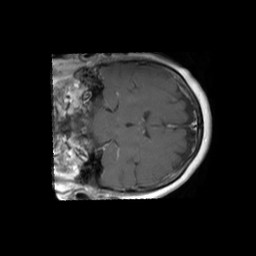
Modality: T1w
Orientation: coronal
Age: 67
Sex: female
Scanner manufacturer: philips
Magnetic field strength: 1.5 T
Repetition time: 0.55 s
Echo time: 0.015 s